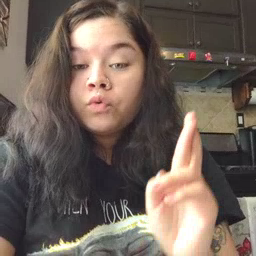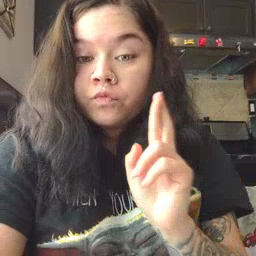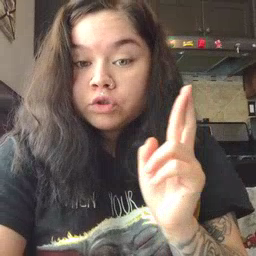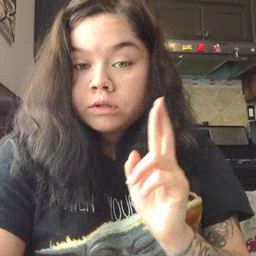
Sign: refrigerator